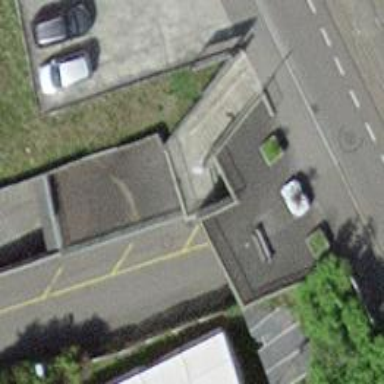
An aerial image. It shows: Concrete steps with ramp.